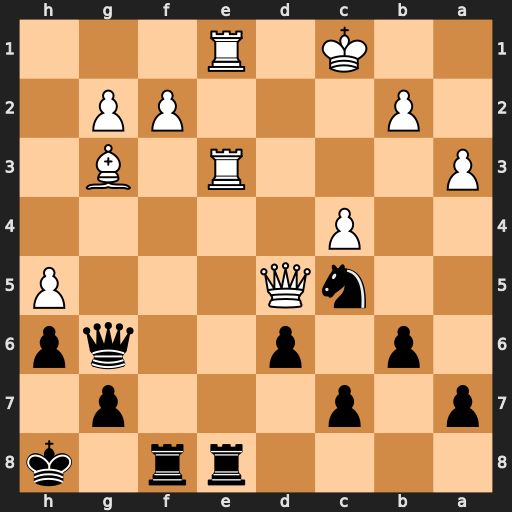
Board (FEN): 4rr1k/p1p3p1/1p1p2qp/2nQ3P/2P5/P3R1B1/1P3PP1/2K1R3
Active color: b
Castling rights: -
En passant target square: -
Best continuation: Nb3+ Rxb3 Rxe1+